Question: I use a <URL> in my project. This makes Webstorm report an error if I require a template using the plugin-specific syntax:
'var template = require('hbs!./sometemplate.hbs');'
This is fine; I can easily control how the editor should present this error in my javascript file.
However, I cannot seem to figure out how to remove the "stripe marks", which appear in my navigation bar and project window:

How do I remove the red stripes from my windows, but not from the actual javascript file?
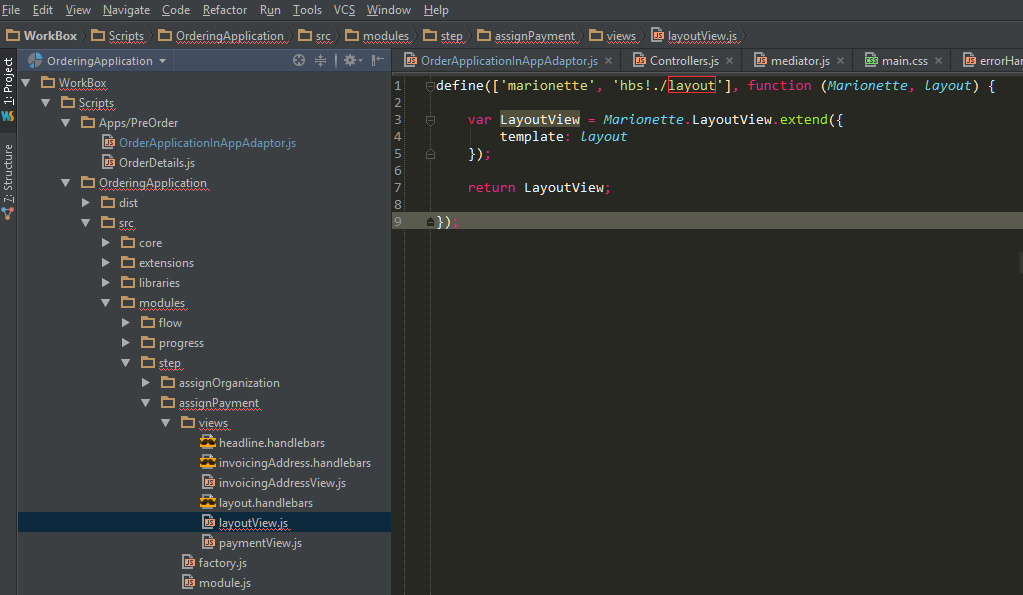
Answer: You can't. I can only suggest disabling error highlighting for the files where you use such require statements. This can be done using Hector icon in the lower right corner: open your file in editor, click the Hector icon and then move the slider to change the Highlighting level to None. See <URL>.
BTW, <URL> is fixed, so using this plugin-specific syntax shouldn't be a problem in next release.